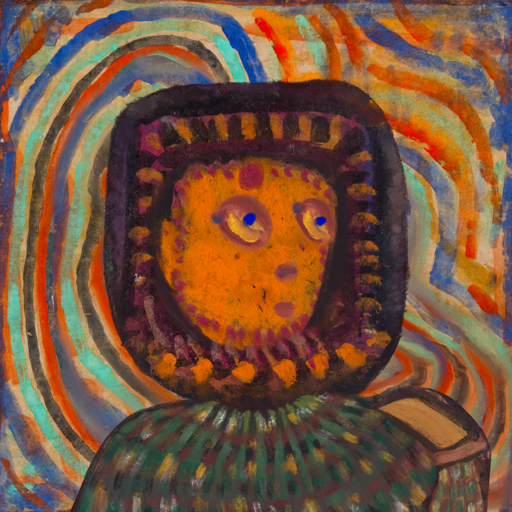
Background: Sisters, Head And Neck Side: Doll_w_Hair, Face Side: Mother_And_Son_Son, Bust: After_Raid, Hair Side: Blank, Head Accessory: Blank, Second Necklace: Blank, Necklace: Blank, Baby: Blank